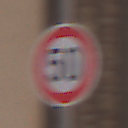
Verkehrszeichen: Geschwindigkeit50
Umgebung: Outdoor, Urban
Tageszeit: Midday
Wetter: PartlyCloudy
Licht: Natural
Jahreszeit: NotSpecified
Kontrast: MediumContrast